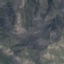
Land use / land cover class: HerbaceousVegetation